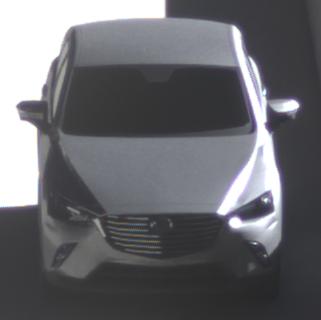
Make: Mazda
Model: CX-3 SKYACTIV-G 120
Detailed model: CX-3 (DK)
Model produced from: 2015/06
Model produced until: 2018/06
Doors: 5
Color: gray
Road condition: dry road
Daytime: morning or afternoon
Contrast: high contrast